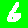
Digit: 6